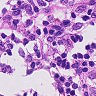
Metastatic tissue present: no